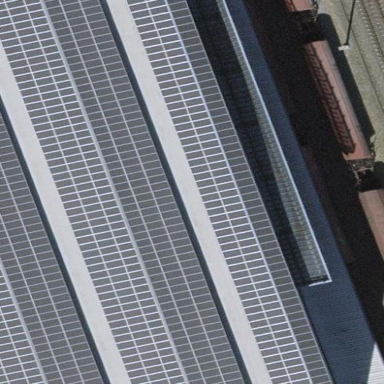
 consisting of solar photovoltaic panels."